Field crop: tomato
Growth stage: 2
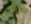
Species: solanum